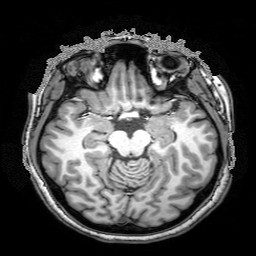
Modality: T1w
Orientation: axial
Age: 24
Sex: female
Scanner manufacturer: philips
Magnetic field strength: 3 T
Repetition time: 8.085 s
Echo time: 3.697 s